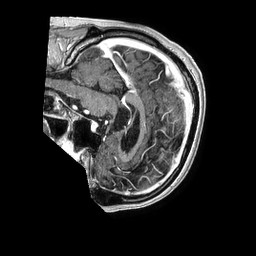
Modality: T1w
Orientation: sagittal
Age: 79
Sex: male
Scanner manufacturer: philips
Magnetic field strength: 1.5 T
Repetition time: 0.007651 s
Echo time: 0.003526 s